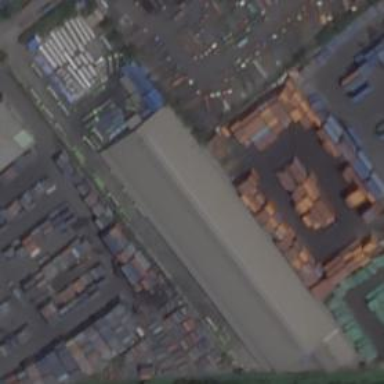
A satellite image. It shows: Industrial area.